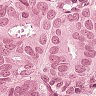
Metastatic tissue present: yes